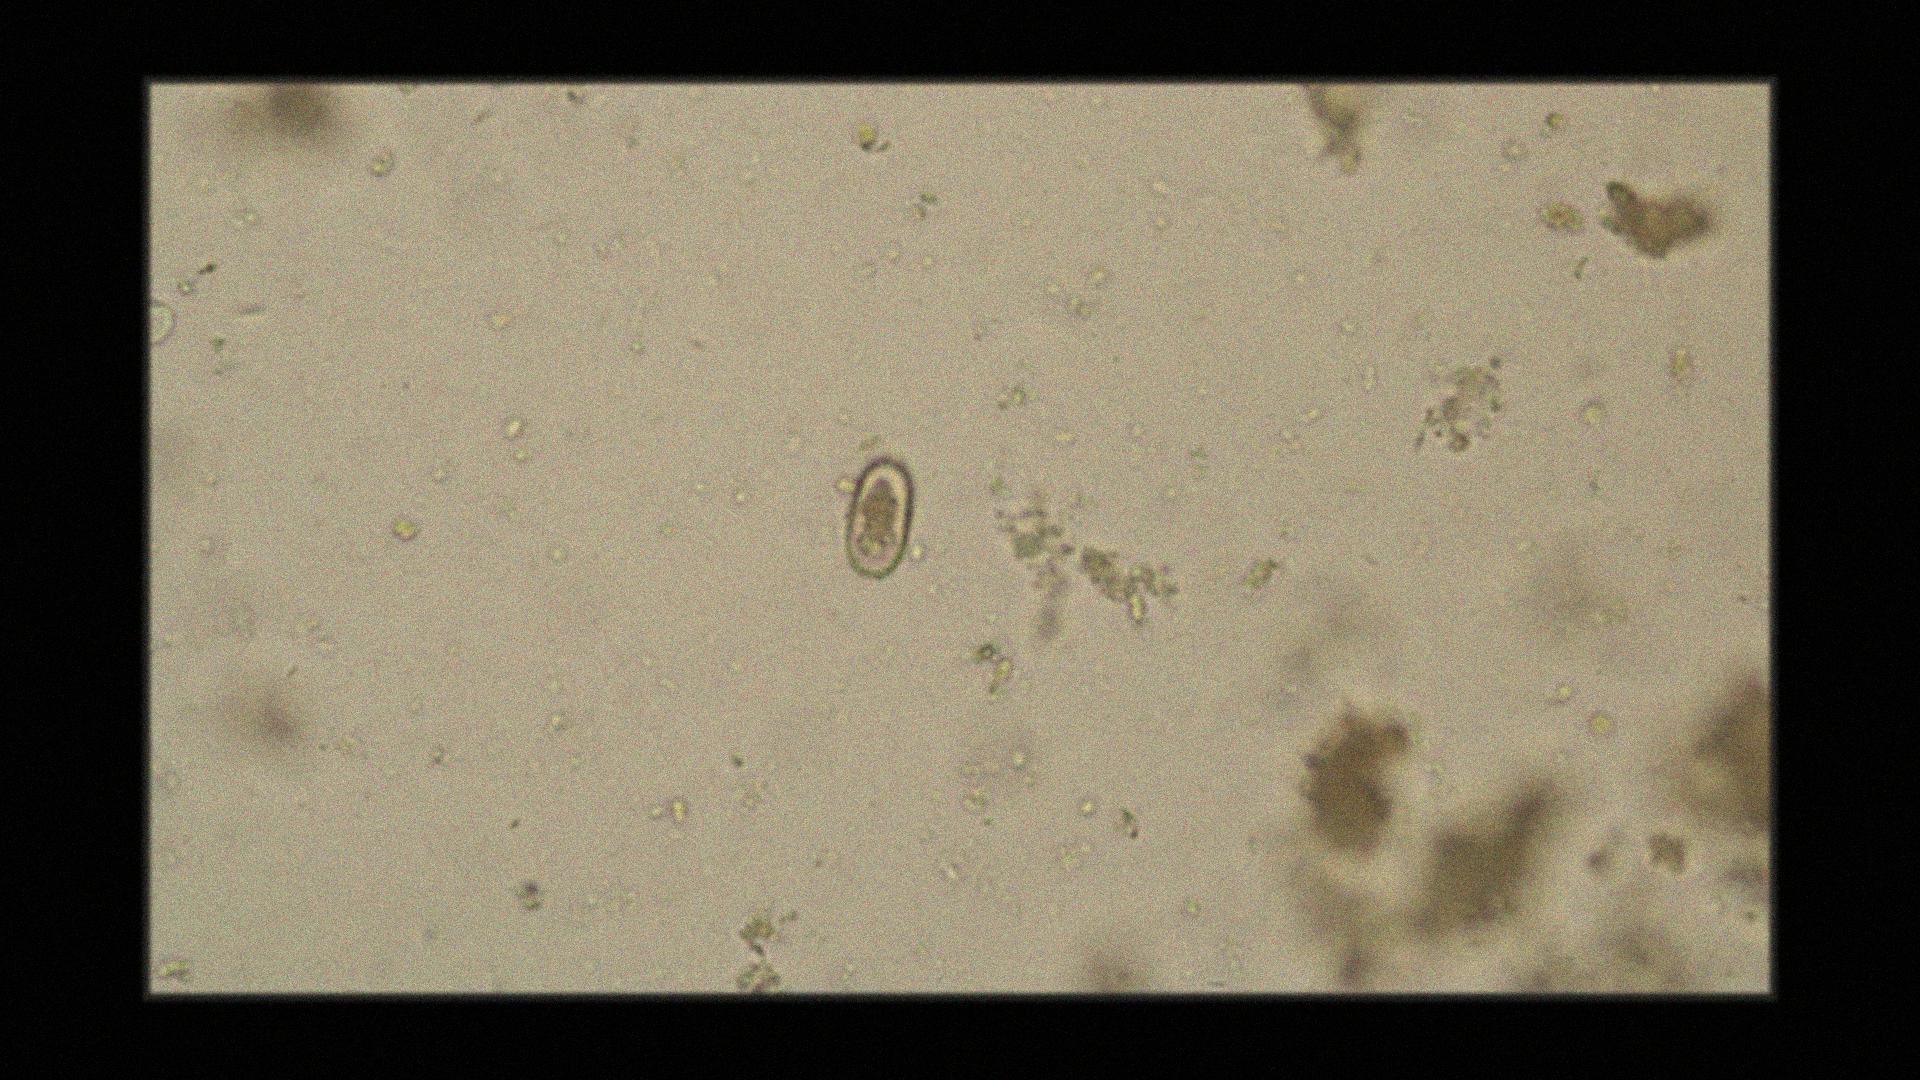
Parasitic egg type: Capillaria philippinensis